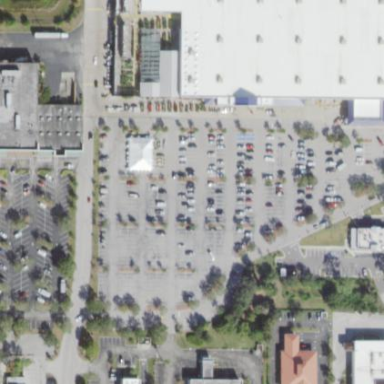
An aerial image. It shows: Retail area.